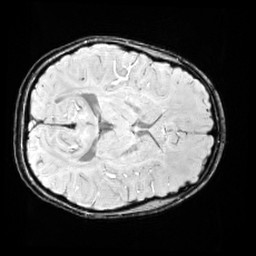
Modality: SWI
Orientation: axial
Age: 10
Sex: female
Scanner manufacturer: siemens
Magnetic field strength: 3 T
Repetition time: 0.027 s
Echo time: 0.02 s